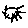
Label: sun